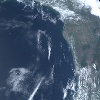
Label: water